Question: I'm having trouble with trying to produce two columns using python and html. So I just want it to only have two columns with any amount of rows. Here is a visual of what I'm trying to produce:

This is my python code:
'''
file_name = 'test.html'
test_file = open('test.html', 'w')
test_file.write('''<!DOCTYPE html>
<html>
<head>
<title> Dogs </title>
</head>
<body>
<table width="500" border="2" cellpadding="5">
''')
dog_names = ['Bob', 'Kenny', 'Robin', 'Ben', 'Tom', 'Steve']
dog_amount = len(dog_names)
index = 0
while dog_amount > index:
name = dog_names[index]
test_file.write(''' <tr>
<td align="center" valign="center">
<p>''' + name + '''</p>
</td>
</tr>
''')
index += 1
test_file.write(''' </table>
</body>
</html> ''')
'''
and this is what is produced in the html file:
'''
<!DOCTYPE html>
<html>
<head>
<title> Dogs </title>
</head>
<body>
<table width="500" border="2" cellpadding="5">
<tr>
<td align="center" valign="center">
<p>Bob</p>
</td>
</tr>
<tr>
<td align="center" valign="center">
<p>Kenny</p>
</td>
</tr>
<tr>
<td align="center" valign="center">
<p>Robin</p>
</td>
</tr>
<tr>
<td align="center" valign="center">
<p>Ben</p>
</td>
</tr>
<tr>
<td align="center" valign="center">
<p>Tom</p>
</td>
</tr>
<tr>
<td align="center" valign="center">
<p>Steve</p>
</td>
</tr>
</table>
</body>
</html>
'''
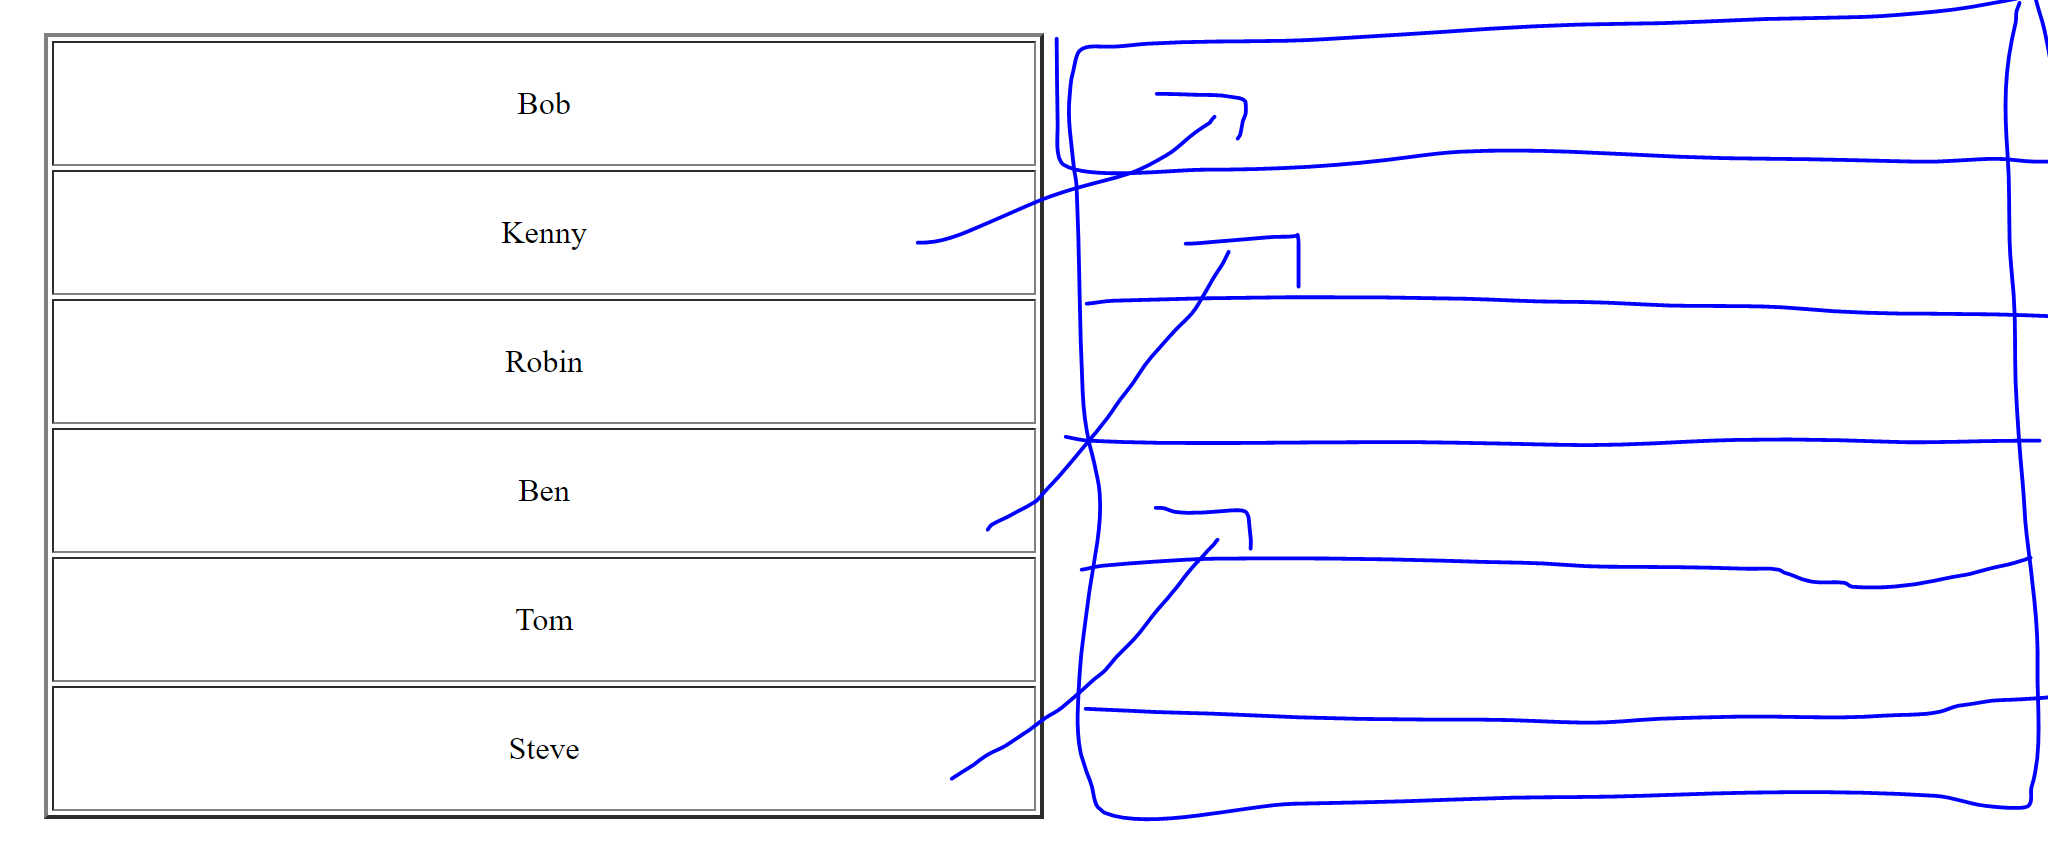
Answer: I think this should work.
'''
while dog_amount > index:
test_file.write(''' <tr>
<td align="center" valign="center">
<p>''' + dog_names[index]+ '''</p>
</td><td align="center" valign="center">
<p>''' + dog_names[index+1]+ '''</p>
</td>
</tr>
''')
index += 2
'''